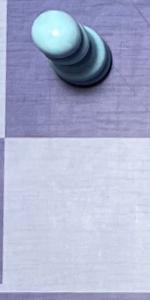
Label: Empty